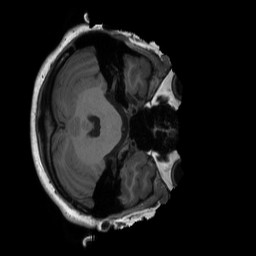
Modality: T1w
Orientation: axial
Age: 26
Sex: female
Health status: healthy
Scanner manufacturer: siemens
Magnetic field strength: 3 T
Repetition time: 2.3 s
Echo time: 0.00229 s